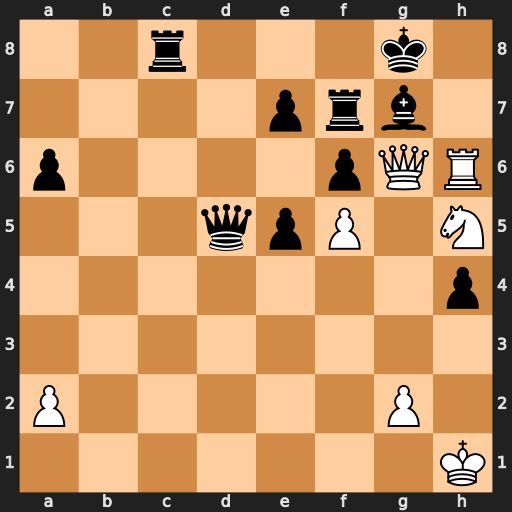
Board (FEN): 2r3k1/4prb1/p4pQR/3qpP1N/7p/8/P5P1/7K
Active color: w
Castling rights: -
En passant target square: -
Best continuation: Qh7+ Kf8 Qh8+ Bxh8 Rxh8#